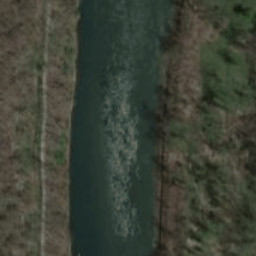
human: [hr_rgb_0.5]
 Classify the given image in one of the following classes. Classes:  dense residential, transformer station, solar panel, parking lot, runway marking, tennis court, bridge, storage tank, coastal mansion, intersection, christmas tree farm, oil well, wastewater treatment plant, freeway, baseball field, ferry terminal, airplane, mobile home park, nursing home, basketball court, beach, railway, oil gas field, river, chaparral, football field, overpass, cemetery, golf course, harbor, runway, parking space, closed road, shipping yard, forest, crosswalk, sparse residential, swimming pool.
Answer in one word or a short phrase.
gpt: river